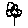
Label: flower